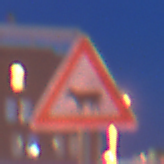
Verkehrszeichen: ViehtriebRechts
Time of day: Night
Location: Outdoor (Urban)
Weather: PartlyCloudy
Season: NotSpecified
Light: Artificial